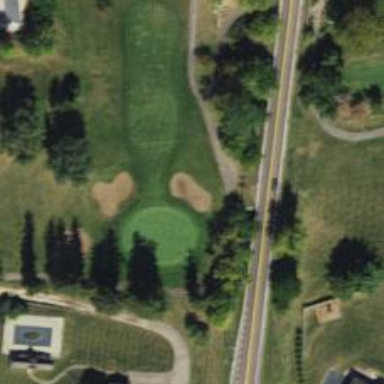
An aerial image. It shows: View of golf hole.